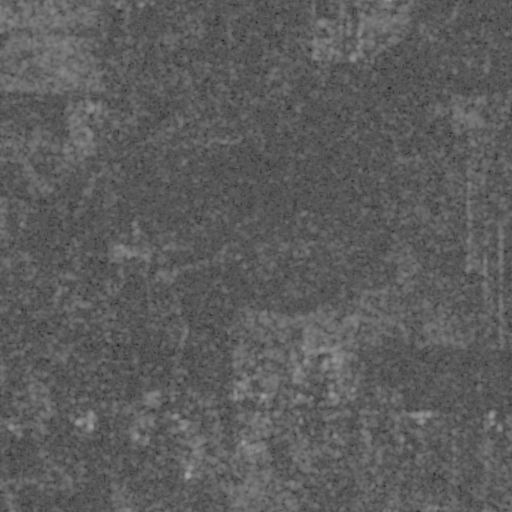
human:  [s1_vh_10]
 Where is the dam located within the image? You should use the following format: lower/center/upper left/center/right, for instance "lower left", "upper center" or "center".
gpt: The dam is located in the lower center of the image.
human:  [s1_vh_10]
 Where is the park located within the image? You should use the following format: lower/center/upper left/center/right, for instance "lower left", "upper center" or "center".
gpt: The park is located in the lower right of the image.
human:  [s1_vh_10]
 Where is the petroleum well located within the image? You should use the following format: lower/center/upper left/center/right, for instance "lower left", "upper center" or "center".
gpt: The petroleum well is located in the lower right of the image.
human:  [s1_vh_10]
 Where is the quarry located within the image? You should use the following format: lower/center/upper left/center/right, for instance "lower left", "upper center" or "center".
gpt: The quarry is located in the lower left of the image.
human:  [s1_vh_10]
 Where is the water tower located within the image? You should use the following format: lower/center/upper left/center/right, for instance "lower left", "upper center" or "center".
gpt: The water tower is located in the lower right of the image.
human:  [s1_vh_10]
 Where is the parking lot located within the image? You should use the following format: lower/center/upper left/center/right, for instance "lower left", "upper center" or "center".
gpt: There is no parking lot in the image.

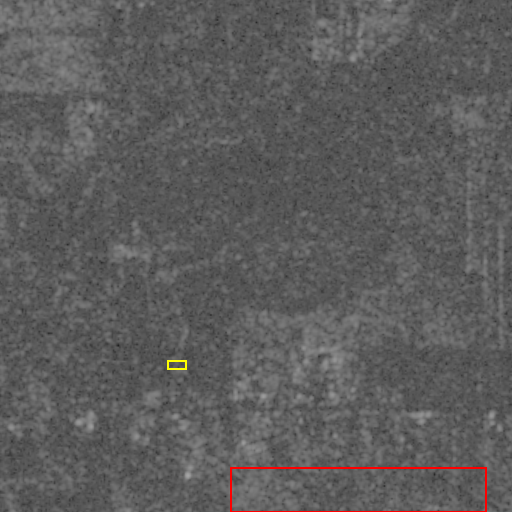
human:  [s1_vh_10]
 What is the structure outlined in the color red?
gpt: The structure outlined in red is a park.
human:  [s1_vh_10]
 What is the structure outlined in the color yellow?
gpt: The structure outlined in yellow is a quarry.
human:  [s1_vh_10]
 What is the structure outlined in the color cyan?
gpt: There is no cyan outline.